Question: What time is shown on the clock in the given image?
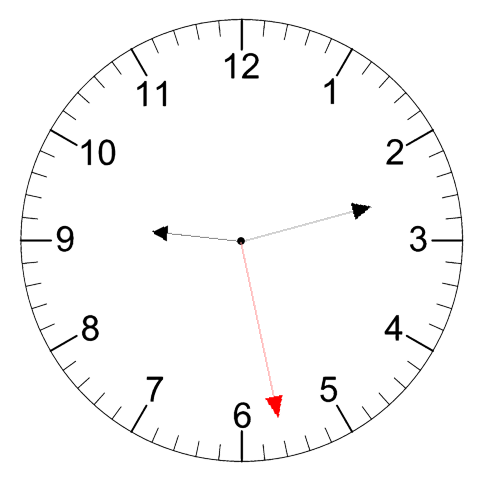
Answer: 09:12:28